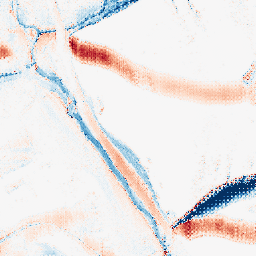
Category: morphological
Decomposition family: morphological_ellipse
Decomposition parameters: operation: average
width: 30
height: 5
Upsampling method: regularized
Upsampling parameters: scale: 2
lambda_reg: 0.1
Upsampling scale: 2